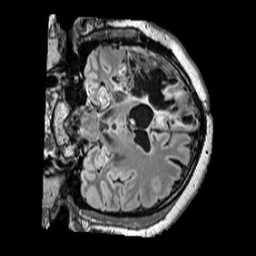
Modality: FLAIR
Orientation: coronal
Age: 49
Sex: male
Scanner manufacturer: siemens
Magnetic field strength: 3 T
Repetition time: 5 s
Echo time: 0.387 s